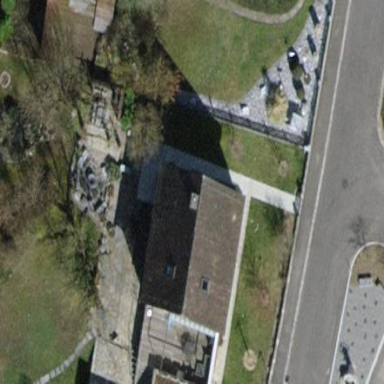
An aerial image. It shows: Building with tile roof.